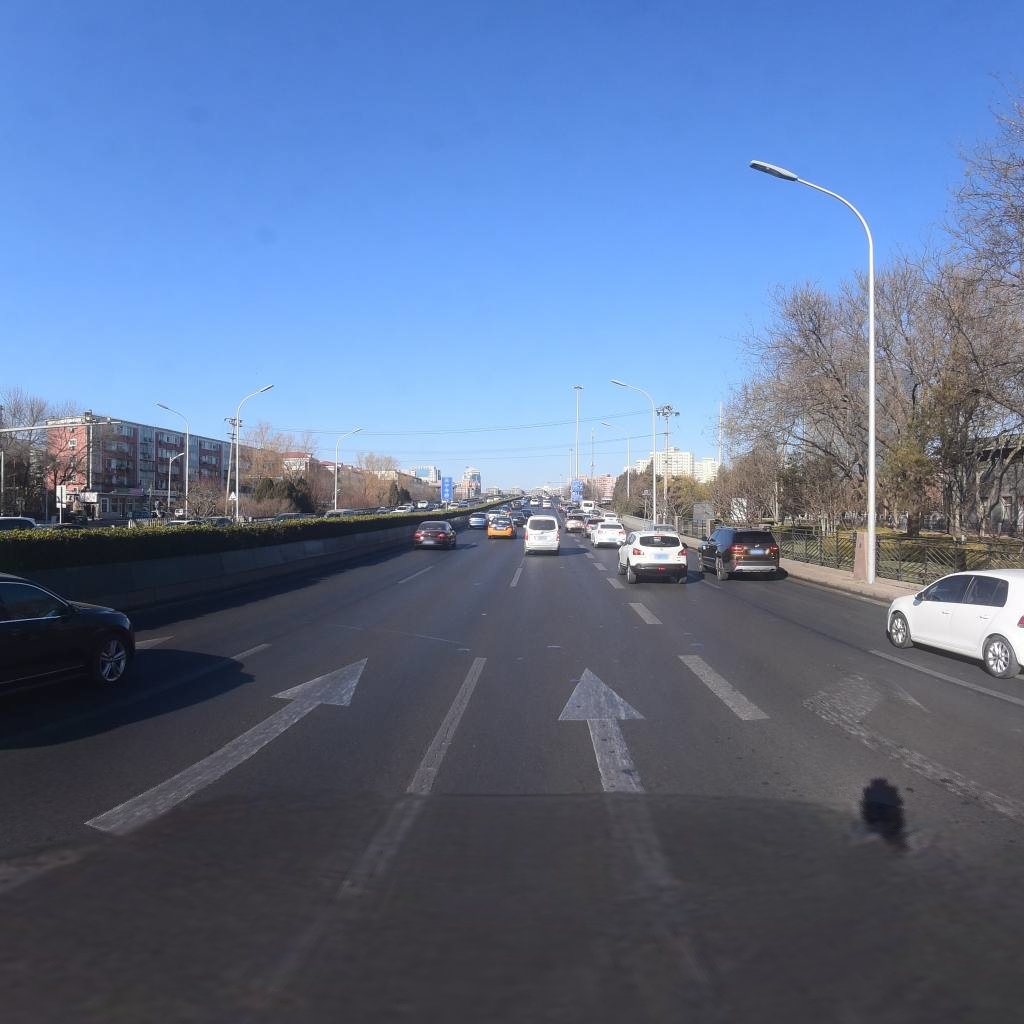
Region: Xicheng
Road damage annotations: transverse patch